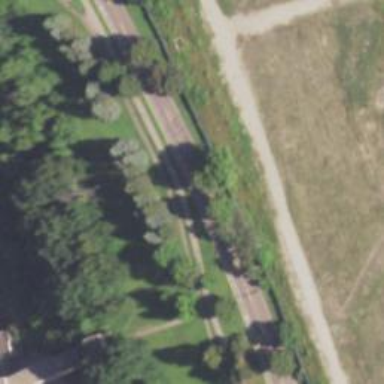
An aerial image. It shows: Marked crossing for cyclists on cycleway.